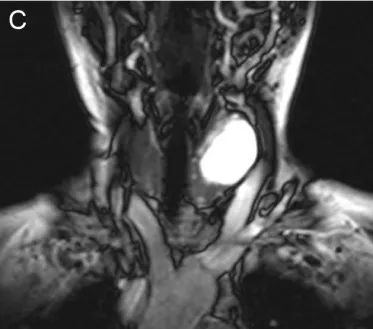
The cyst is located at the lower part of anterior neck behind the left lobe of the thyroid gland. T2-. Weighted MRI suggested that the cyst area was filled with fluid.
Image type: radiology (mri)